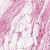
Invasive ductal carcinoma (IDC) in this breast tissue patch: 0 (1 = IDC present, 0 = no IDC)